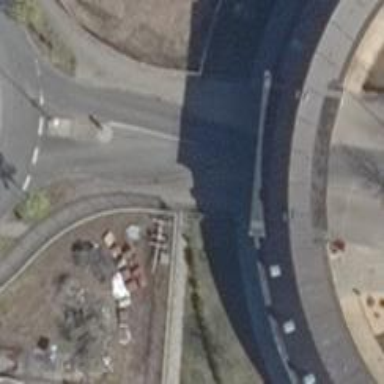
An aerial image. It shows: Unclassified road with asphalt surface leading through tunnel.